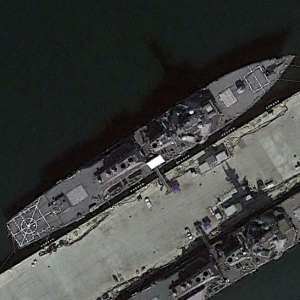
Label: destroyer